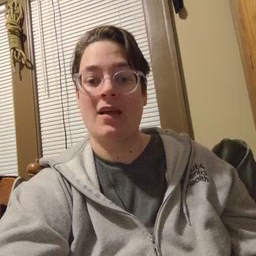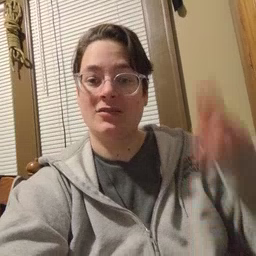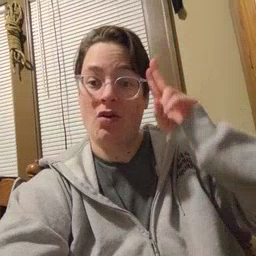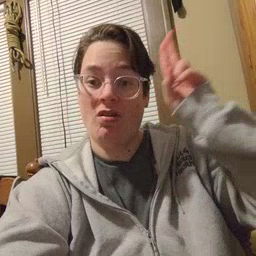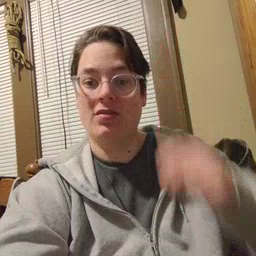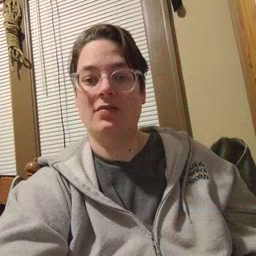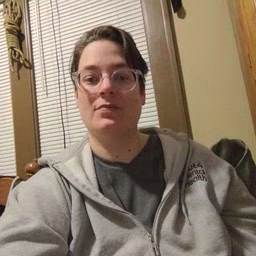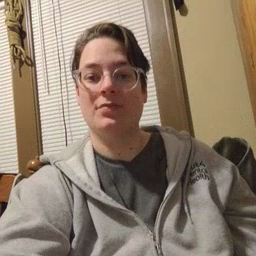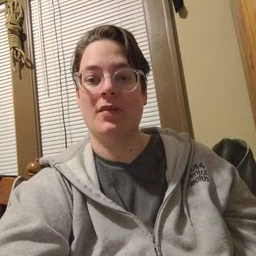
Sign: uncle